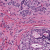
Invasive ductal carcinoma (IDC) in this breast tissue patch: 0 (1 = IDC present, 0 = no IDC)